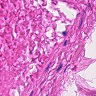
Metastatic tissue present: no